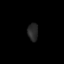
Tissue: lung
Cell type: T cells
Senescence score: 0.2364
Nuclear area (px): 176
Mean DAPI intensity: 40.483